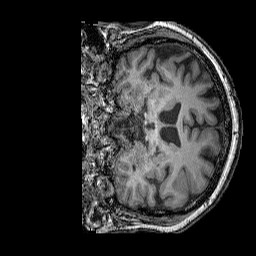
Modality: T1w
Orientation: coronal
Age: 66
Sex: male
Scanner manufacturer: siemens
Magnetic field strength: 3 T
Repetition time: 2.25 s
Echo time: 0.00411 s